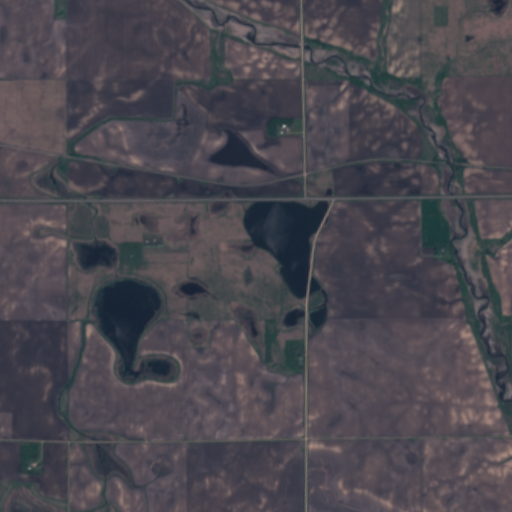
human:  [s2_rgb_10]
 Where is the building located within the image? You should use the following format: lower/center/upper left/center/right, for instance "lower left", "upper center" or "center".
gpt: The building is located in the lower center of the image.
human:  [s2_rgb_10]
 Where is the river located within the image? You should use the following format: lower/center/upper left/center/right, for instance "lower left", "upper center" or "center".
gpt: The river is located in the upper center of the image.
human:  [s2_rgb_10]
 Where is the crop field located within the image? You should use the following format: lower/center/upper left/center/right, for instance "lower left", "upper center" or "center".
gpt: There is no crop field in the image.